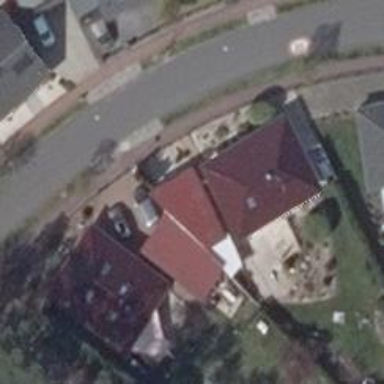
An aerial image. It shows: Simple and straightforward house.